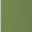
Piece: xx